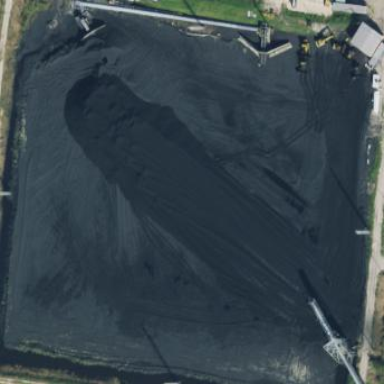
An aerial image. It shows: Storage area for coal.